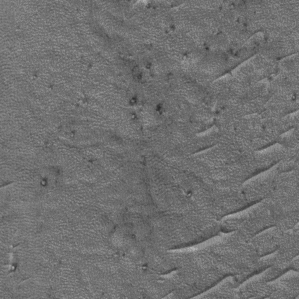
Label: frost